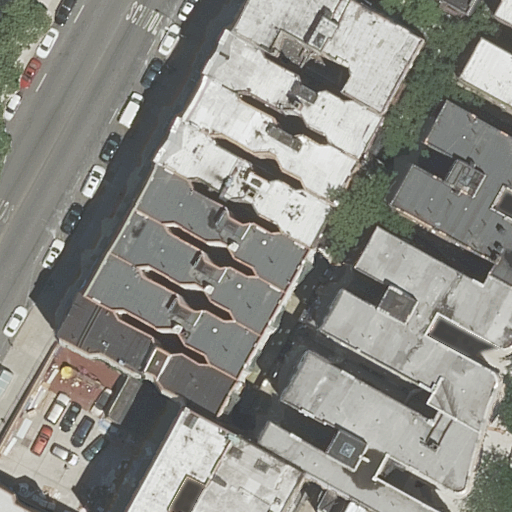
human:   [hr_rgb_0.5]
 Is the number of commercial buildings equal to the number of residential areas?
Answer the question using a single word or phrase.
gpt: no

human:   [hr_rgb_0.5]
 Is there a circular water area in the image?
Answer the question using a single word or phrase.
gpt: no

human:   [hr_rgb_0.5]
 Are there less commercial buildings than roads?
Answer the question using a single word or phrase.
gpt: yes

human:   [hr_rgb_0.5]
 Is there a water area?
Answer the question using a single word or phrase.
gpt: no

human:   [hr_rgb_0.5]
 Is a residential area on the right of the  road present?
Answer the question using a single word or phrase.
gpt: no

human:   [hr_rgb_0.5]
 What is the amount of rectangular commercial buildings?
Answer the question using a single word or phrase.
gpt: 0

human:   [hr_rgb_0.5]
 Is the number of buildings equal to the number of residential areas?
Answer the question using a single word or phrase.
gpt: no

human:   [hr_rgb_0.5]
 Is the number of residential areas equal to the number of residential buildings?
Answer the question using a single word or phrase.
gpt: no

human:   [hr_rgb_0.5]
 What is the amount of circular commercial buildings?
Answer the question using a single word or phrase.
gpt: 0

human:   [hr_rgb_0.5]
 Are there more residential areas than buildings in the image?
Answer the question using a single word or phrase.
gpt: no

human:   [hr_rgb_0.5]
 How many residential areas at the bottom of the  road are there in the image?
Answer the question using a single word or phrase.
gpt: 0

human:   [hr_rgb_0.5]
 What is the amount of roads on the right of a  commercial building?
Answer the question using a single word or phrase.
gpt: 0

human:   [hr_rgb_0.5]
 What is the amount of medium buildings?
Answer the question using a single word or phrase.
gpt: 12

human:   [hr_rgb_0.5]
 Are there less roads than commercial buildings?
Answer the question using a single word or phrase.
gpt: no

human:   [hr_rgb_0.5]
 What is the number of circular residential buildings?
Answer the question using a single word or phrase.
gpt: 0

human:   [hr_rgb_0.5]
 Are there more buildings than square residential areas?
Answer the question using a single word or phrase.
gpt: yes

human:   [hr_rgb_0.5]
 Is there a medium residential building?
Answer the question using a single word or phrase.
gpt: yes

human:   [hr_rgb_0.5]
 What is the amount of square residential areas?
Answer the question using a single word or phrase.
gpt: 0

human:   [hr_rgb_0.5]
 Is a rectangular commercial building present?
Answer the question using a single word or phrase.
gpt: no

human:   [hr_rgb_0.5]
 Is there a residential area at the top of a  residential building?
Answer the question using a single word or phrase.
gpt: yes

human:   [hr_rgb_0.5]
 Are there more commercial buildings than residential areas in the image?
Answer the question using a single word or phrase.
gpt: no

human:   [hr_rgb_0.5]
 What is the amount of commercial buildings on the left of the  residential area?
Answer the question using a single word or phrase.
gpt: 0

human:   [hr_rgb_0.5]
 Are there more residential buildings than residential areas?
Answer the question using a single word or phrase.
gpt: yes

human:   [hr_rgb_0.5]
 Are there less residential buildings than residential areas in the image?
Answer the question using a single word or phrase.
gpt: no

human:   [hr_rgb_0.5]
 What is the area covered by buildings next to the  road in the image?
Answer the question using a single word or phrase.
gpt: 5000m2

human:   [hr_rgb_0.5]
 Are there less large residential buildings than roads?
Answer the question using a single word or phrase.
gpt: no

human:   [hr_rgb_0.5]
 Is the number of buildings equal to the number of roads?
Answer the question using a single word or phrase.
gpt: no

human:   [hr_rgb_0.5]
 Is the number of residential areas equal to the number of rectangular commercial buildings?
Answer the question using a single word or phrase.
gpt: no

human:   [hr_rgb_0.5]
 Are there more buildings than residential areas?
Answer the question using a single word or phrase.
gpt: yes

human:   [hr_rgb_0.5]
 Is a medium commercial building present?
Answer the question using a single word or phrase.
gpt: no

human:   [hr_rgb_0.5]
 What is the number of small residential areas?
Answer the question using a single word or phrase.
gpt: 0

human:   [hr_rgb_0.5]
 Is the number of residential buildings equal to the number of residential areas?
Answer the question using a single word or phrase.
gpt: no

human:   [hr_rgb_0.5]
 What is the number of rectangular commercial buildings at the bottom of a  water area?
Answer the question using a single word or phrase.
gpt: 0

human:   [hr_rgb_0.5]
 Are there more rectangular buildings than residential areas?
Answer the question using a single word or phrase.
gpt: yes

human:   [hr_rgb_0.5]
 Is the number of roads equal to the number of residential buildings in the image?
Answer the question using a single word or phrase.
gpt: no

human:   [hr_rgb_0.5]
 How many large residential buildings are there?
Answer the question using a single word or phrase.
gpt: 2